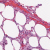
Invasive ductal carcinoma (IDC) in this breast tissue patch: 0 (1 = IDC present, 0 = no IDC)